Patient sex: M
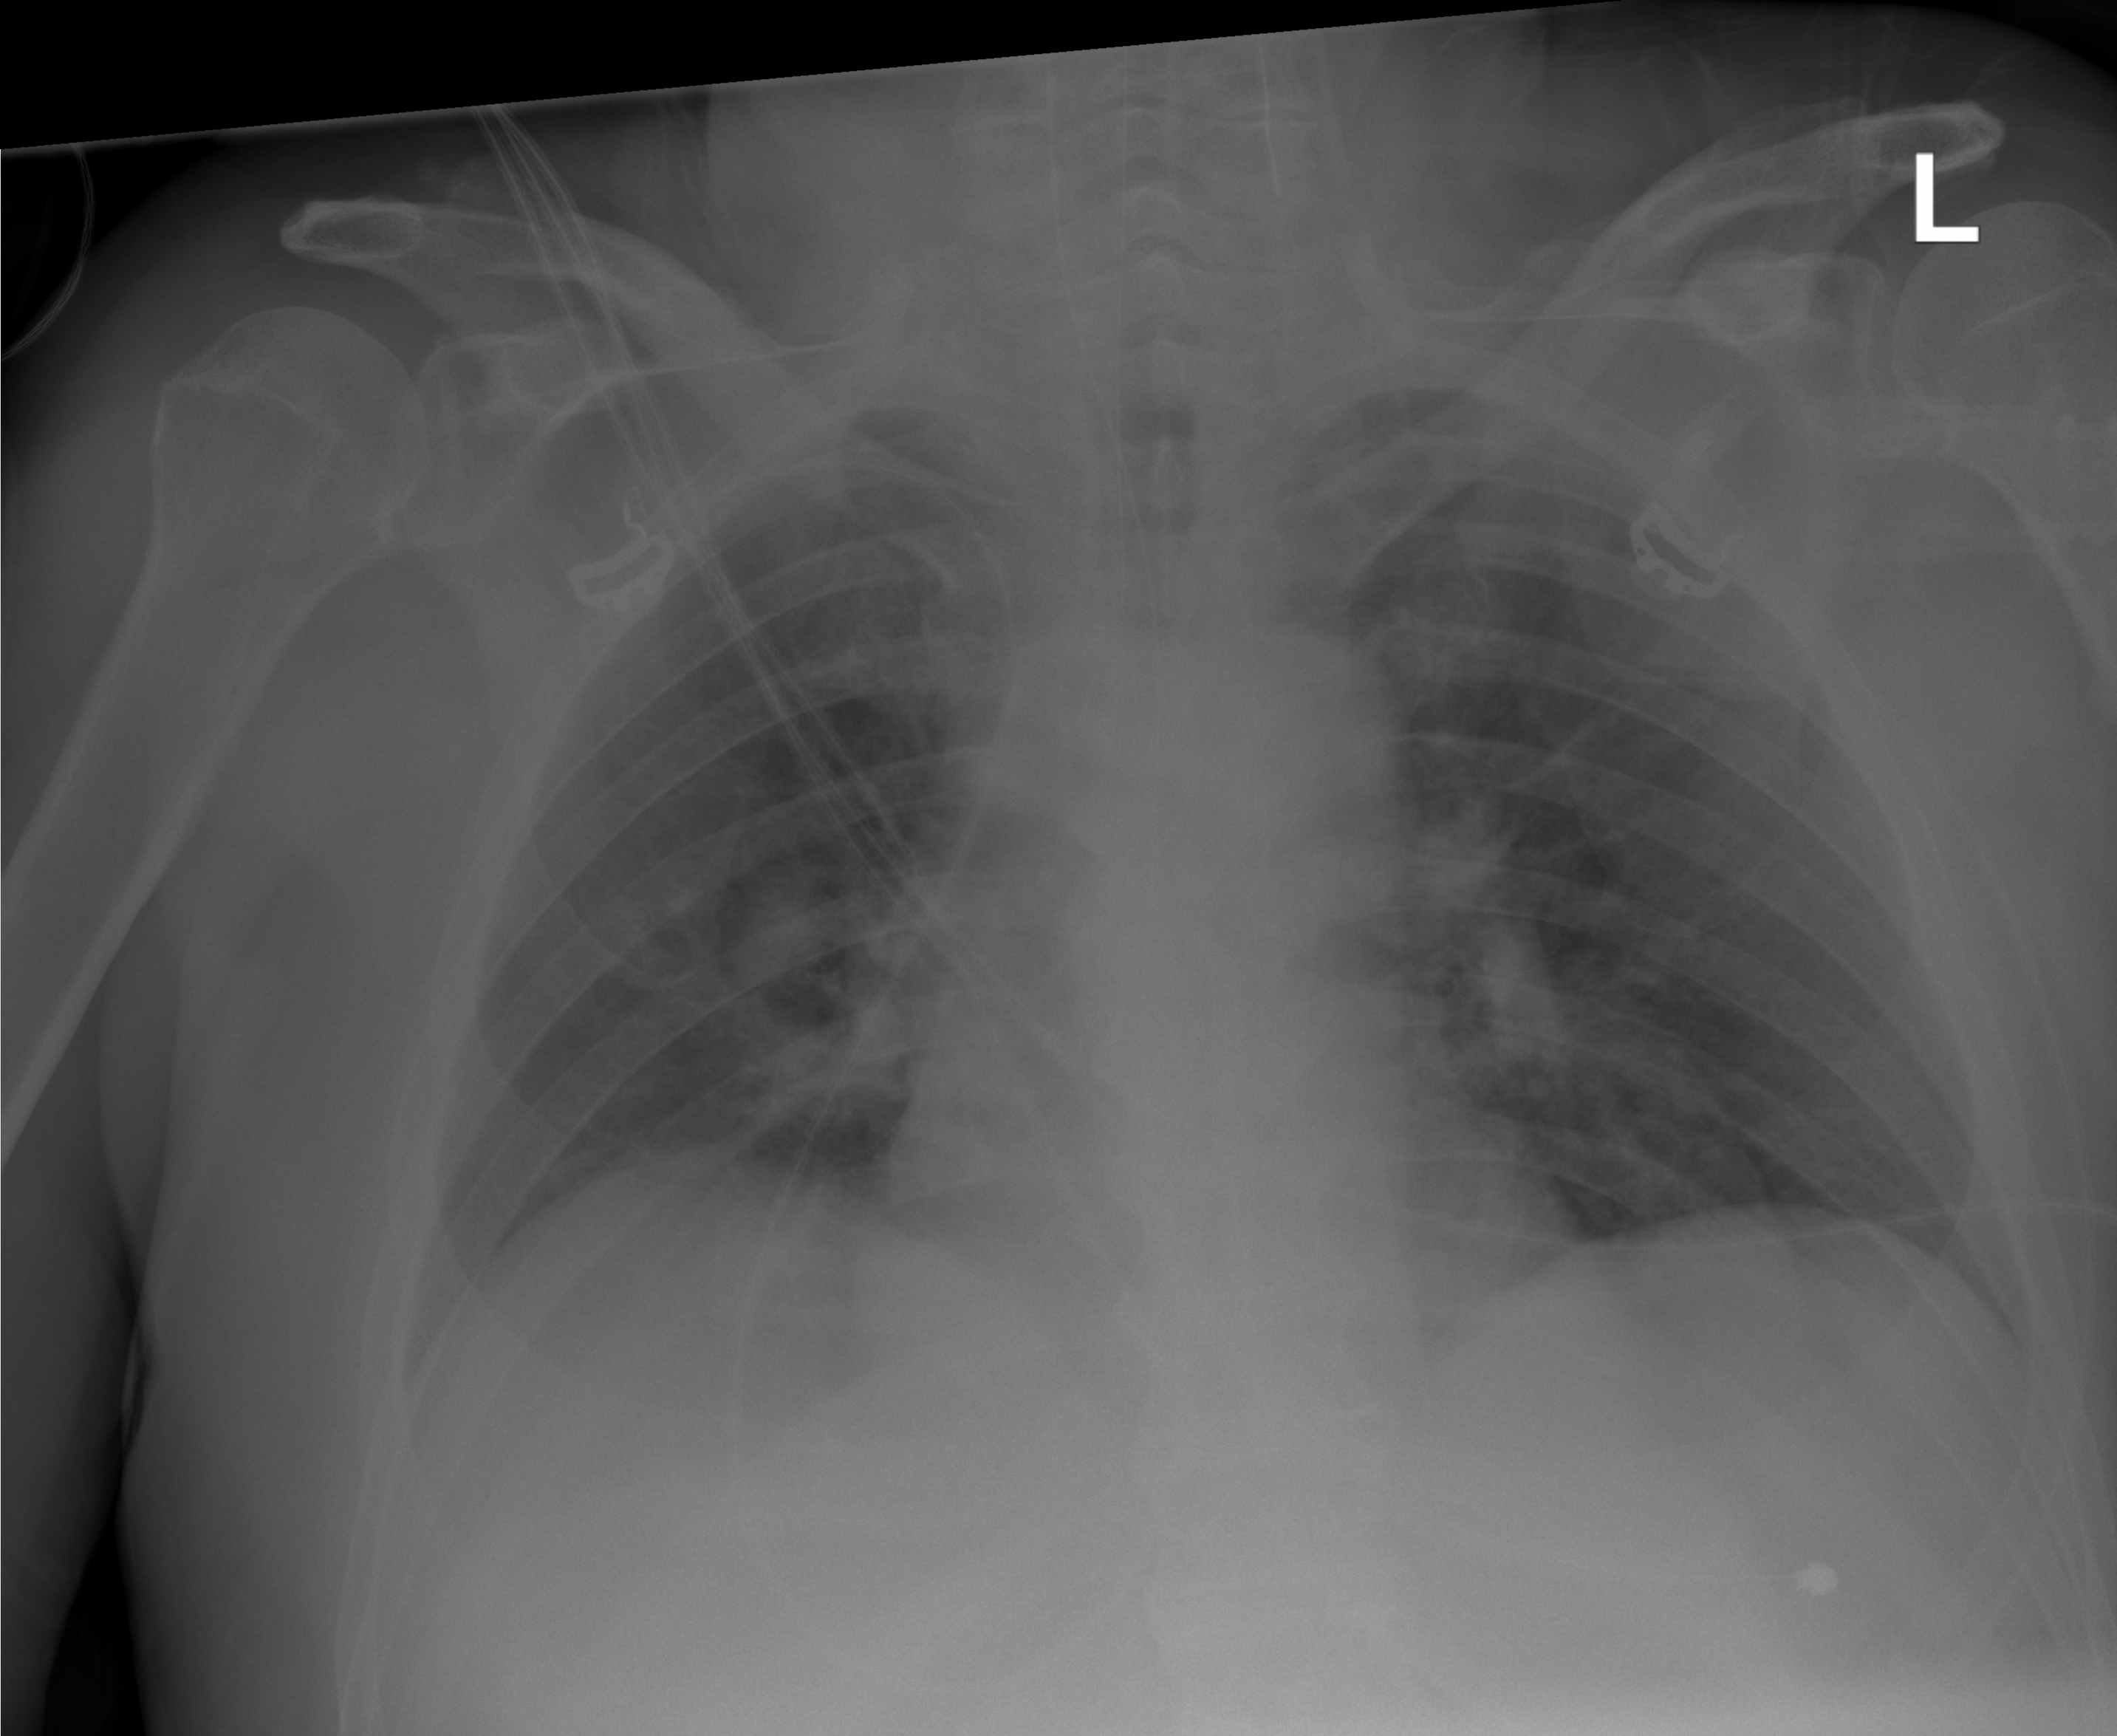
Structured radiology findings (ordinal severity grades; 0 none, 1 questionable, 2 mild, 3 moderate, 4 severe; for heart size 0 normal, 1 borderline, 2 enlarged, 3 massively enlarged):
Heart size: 0
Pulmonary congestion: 1
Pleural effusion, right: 0
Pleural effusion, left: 0
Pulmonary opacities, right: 0
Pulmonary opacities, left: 0
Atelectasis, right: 0
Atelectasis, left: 0